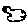
Label: fish